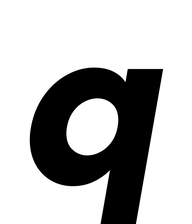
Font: Poppins-BoldItalic